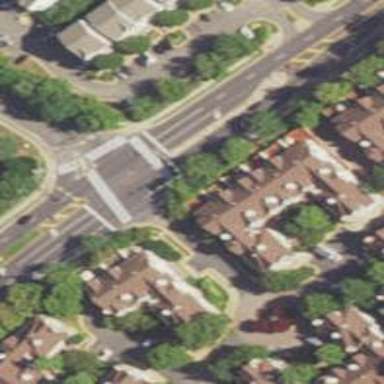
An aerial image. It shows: Marked crossing on the road.